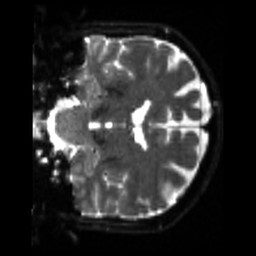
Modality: sbref
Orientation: coronal
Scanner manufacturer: siemens
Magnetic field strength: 3 T
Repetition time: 4 s
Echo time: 0.0594 s